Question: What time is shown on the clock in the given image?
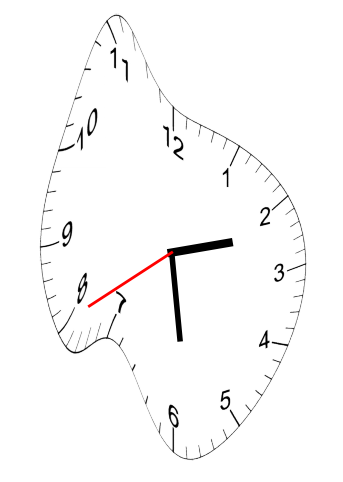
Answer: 02:28:40